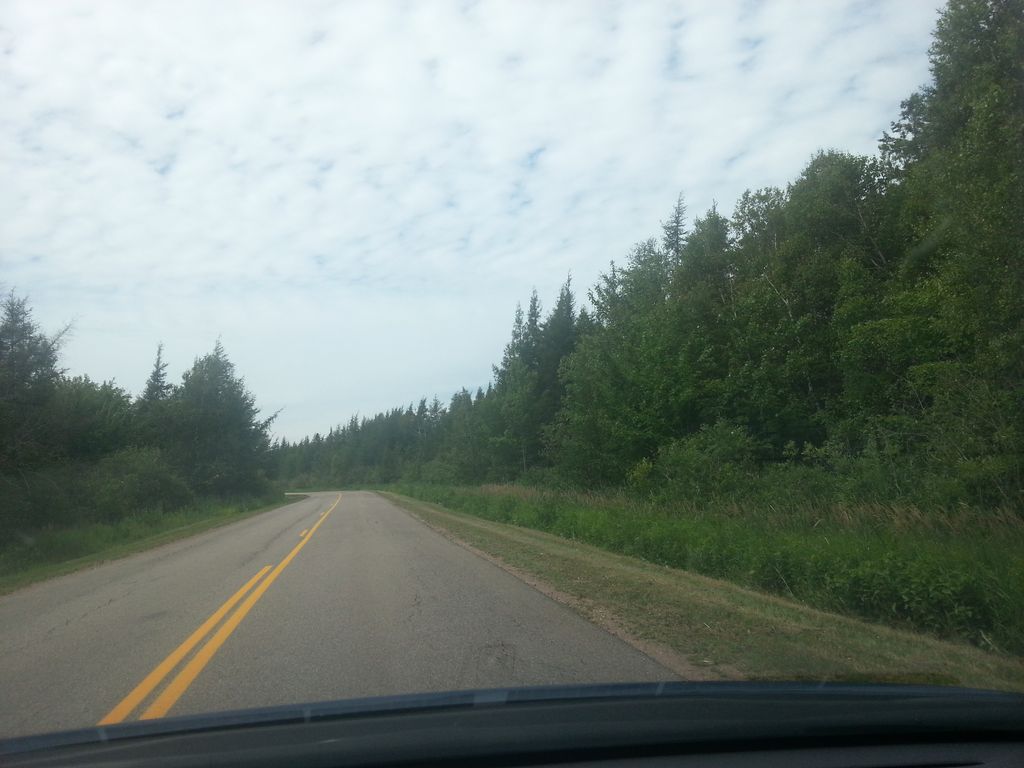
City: charlottetown